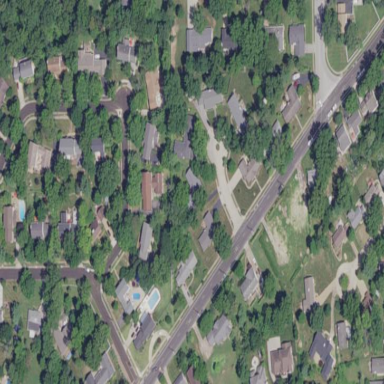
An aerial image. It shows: Residential area consisting of single-family homes.